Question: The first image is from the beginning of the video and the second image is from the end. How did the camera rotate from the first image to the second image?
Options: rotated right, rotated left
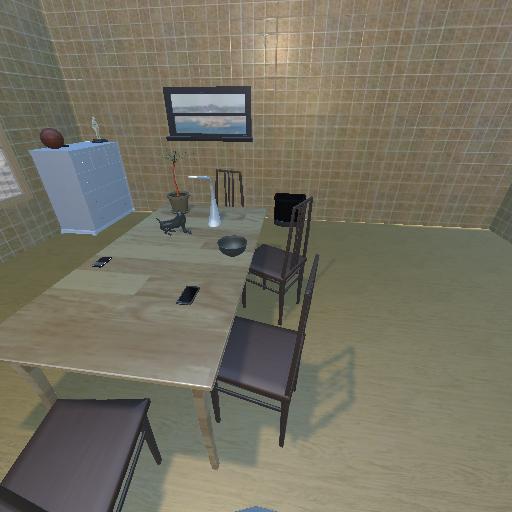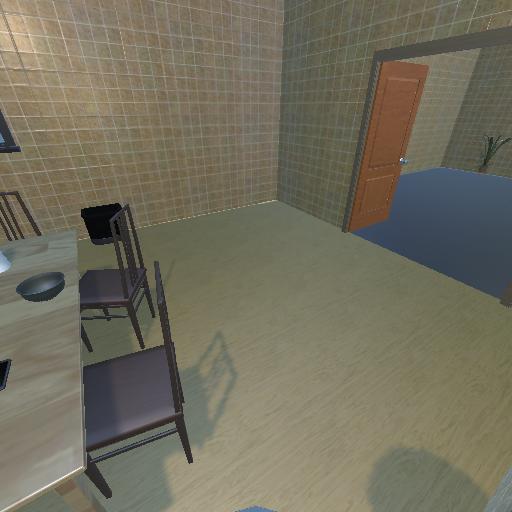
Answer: rotated right